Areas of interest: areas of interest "Temple"
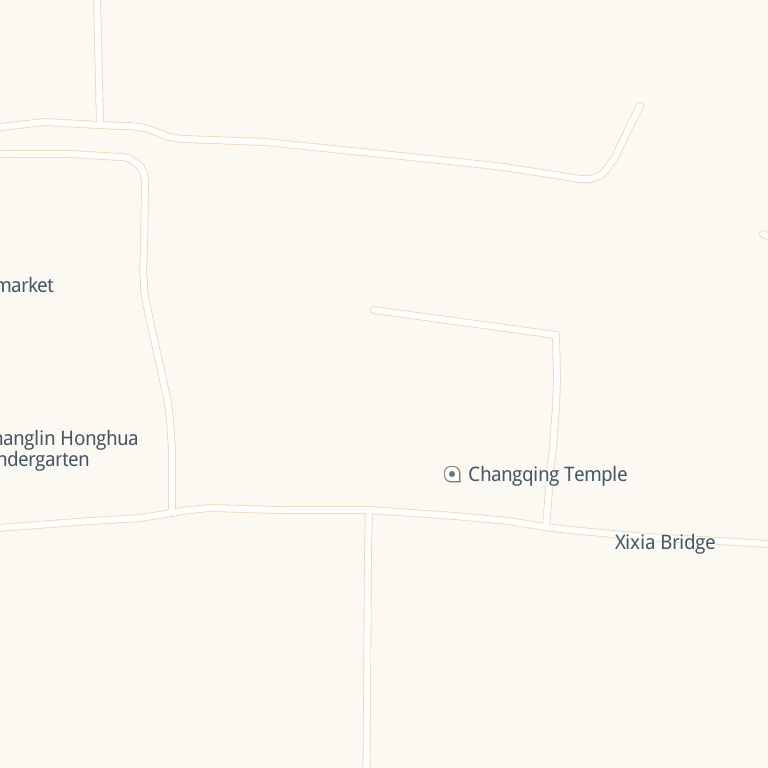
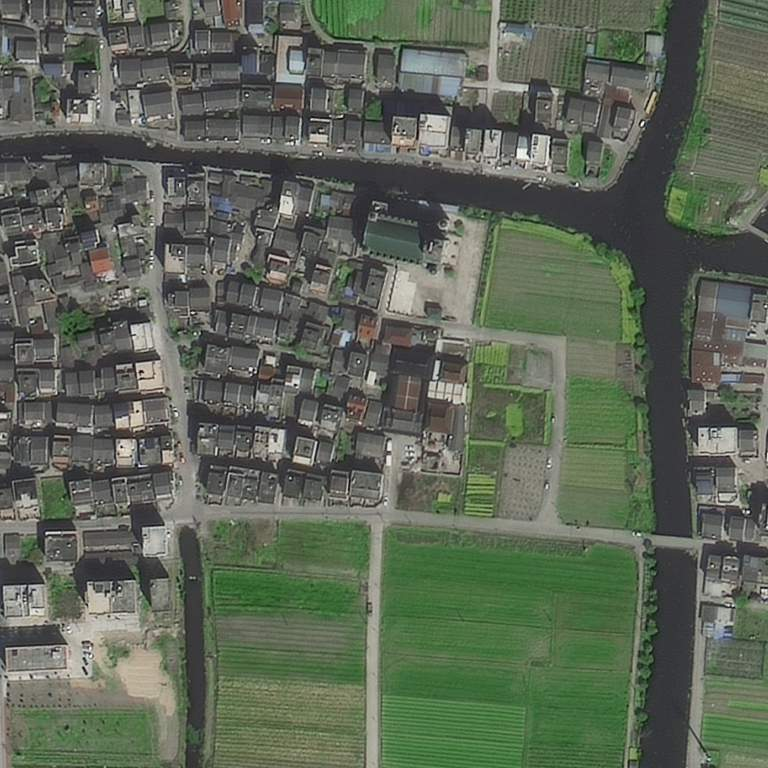